九年级 · 立体几何学
图中是正方体的展开图的共有 ( )

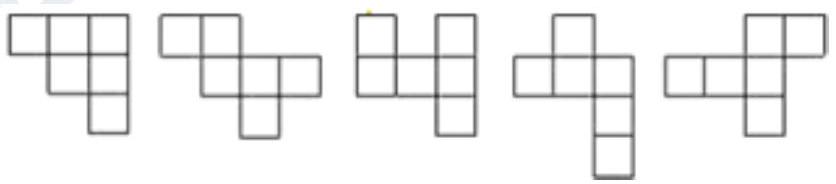
A. 1 个
B. 2 个
C. 3 个
D. 4 个
答案: B
解析: 【分析】

本题考查了正方体的展开图, 熟记展开图的11种形式是解题的关键,利用不是正方体展开图的 “一线不过四、田凹应弃之” (即不能出现同一行有多于 4 个正方形的情况, 不能出现田字形、凹字形的情况, )判断也可.

根据正方体展开图的 11 种形式对各小题分析判断即可得解.

【解答】

解：第一个图形中间 4 个正方形是 “田字形”，不是正方体展开图;

第二个图形折叠后可以组成正方体;

第三个图形出现 “凹”字形, 不符合正方体展开图;

第四个图形折叠后有两个小正方形重合，不符合正方体展开图;

第五个图形折叠后可以组成正方体;

故图中是正方体展开图的有 2 个.

故选 $B$.